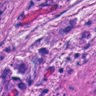
Metastatic tissue present: yes